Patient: sex M, age 46
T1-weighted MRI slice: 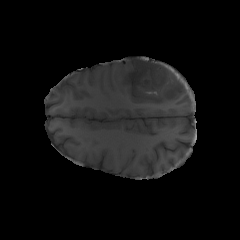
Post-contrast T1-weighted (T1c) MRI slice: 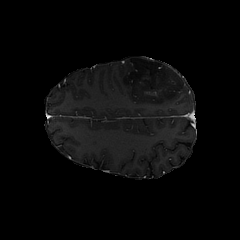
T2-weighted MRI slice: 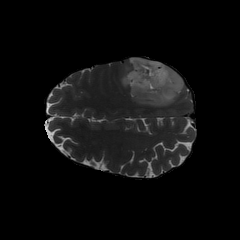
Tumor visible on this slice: yes
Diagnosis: Astrocytoma, IDH-mutant
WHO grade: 3